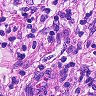
Metastatic tissue present: yes